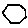
Label: hexagon